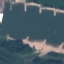
Label: River